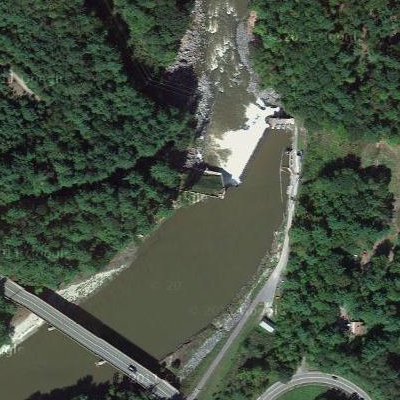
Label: RiverLake